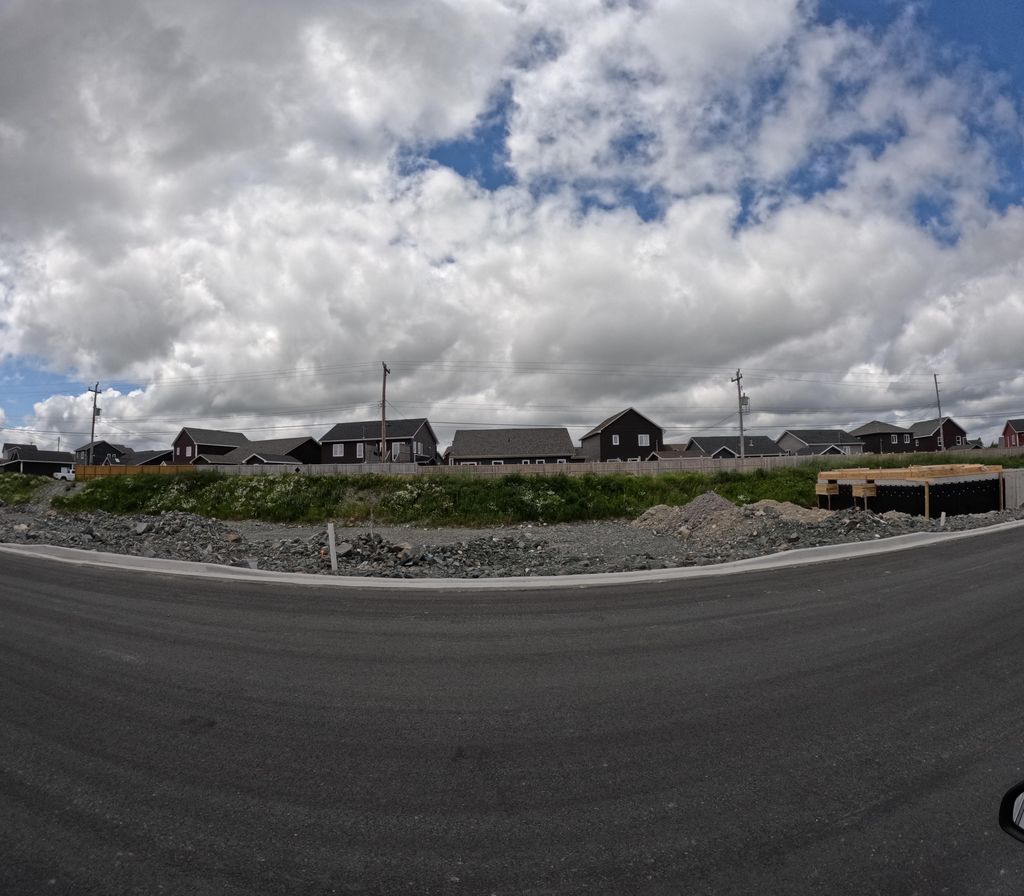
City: st_johns